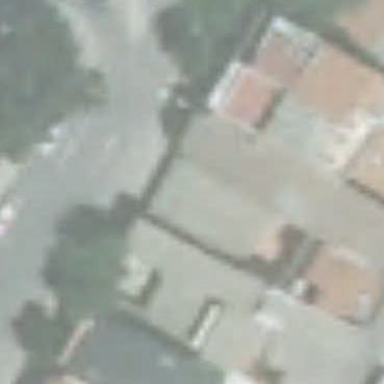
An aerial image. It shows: Residential building.